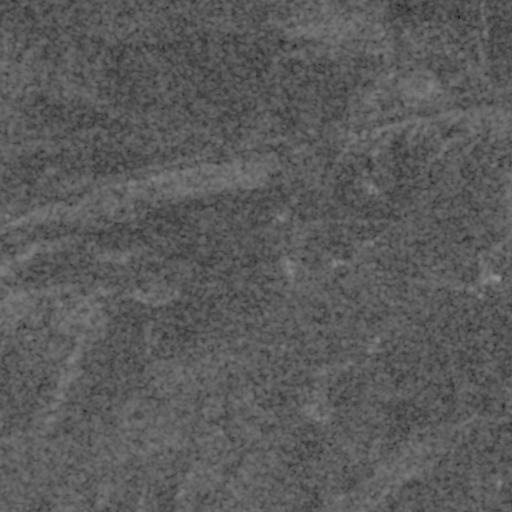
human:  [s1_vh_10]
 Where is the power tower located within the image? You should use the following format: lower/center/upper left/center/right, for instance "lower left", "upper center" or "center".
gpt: The power tower is located in the lower of the image.
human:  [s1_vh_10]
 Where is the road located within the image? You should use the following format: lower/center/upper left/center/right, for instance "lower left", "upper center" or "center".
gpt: There is no road in the image.

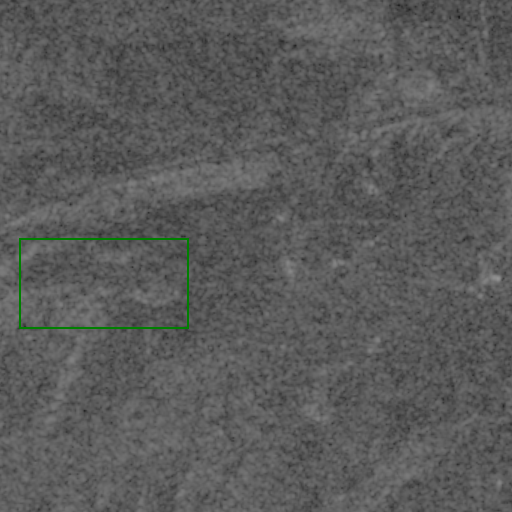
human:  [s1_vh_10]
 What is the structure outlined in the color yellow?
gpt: There is no yellow outline.
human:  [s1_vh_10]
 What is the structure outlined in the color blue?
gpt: There is no structure outlined in blue.